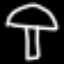
Label: mushroom